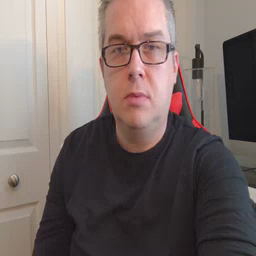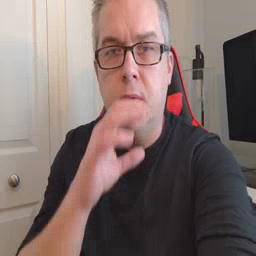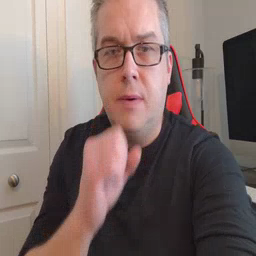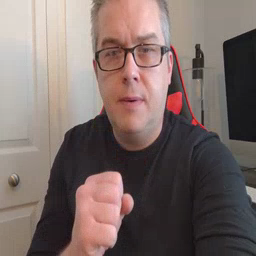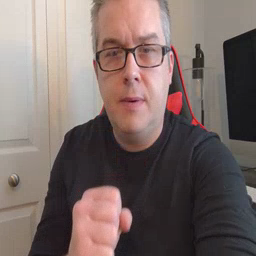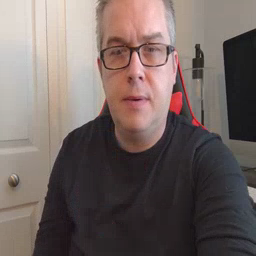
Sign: old